Question: With two views:
'''
listView=QtGui.QListView()
tableView==QtGui.QTableView()
'''
I go ahead and define a custom 'DataModel' to be used by both 'listView' and 'tableView':
'''
class DataModel(QtCore.QAbstractTableModel):
def __init__(self):
QtCore.QAbstractTableModel.__init__(self)
self.data=[['One':'Two'],['Three','Four']]
def data(self, index, role):
row=index.row()
if requested by listView:
return self.data[row][0]
elif requested by tableView:
return self.data[row][1]
'''
Finally assigning the instance of the model to both views:
'''
model=DataModel()
listView.setModel(model)
tableView.setModel(model)
'''
Since both views share the same model there is a chance the model would need to return different values based on what view widget is requesting it. If you take a look at 'data()' method there is fake if/elif statement showing what I need. Is there any way to do this logic from inside of model methods: 'if requested by ListView...' and 'elif requested by TableView'
# Edited later:

'''
import os,sys
from PyQt4 import QtCore, QtGui
app=QtGui.QApplication(sys.argv)
elements={'Animals':{0:'Bison',1:'Panther',2:'Elephant'},'Birds':{0:'Duck',1:'Hawk',2:'Pigeon'},'Fish':{0:'Shark',1:'Salmon',2:'Piranha'}}
class DataModel(QtCore.QAbstractTableModel):
def __init__(self):
QtCore.QAbstractTableModel.__init__(self)
self.modelDict={}
self.items=[]
def rowCount(self, parent=QtCore.QModelIndex()):
return len(self.items)
def columnCount(self, index=QtCore.QModelIndex()):
return 3
def data(self, index, role):
if not index.isValid() or not (0<=index.row()<len(self.items)): return QtCore.QVariant()
key=str(self.items[index.row()])
column=index.column()
if role==QtCore.Qt.ItemDataRole: return self.modelDict.get(str(index.data().toString()))
if role==QtCore.Qt.DisplayRole:
if column==0 and not self.columnCount():
return key
else:
return self.modelDict.get(key).get(column)
def addItem(self, itemName=None, column=0):
totalItems=self.rowCount()+1
self.beginInsertRows(QtCore.QModelIndex(), totalItems, column)
if not itemName: itemName='Item %s'%self.rowCount()
self.items.append(itemName)
self.endInsertRows()
def buildItems(self):
for key in self.modelDict:
index=QtCore.QModelIndex()
self.addItem(key)
class ProxyTableModel(QtGui.QSortFilterProxyModel):
def __init__(self, parent=None):
super(ProxyTableModel, self).__init__(parent)
def headerData(self, column, orientation, role=QtCore.Qt.DisplayRole):
if role == QtCore.Qt.TextAlignmentRole:
if orientation == QtCore.Qt.Horizontal:
return QtCore.QVariant(int(QtCore.Qt.AlignLeft|QtCore.Qt.AlignVCenter))
return QtCore.QVariant(int(QtCore.Qt.AlignRight|QtCore.Qt.AlignVCenter))
if role != QtCore.Qt.DisplayRole:
return QtCore.QVariant()
if orientation==QtCore.Qt.Horizontal:
if column==0:
return QtCore.QVariant("Spicie 0")
elif column==1:
return QtCore.QVariant("Spicie 1")
elif column==2:
return QtCore.QVariant("Spicie 2")
return QtCore.QVariant(int(column + 1))
class Window(QtGui.QWidget):
def __init__(self):
super(Window, self).__init__()
mainLayout=QtGui.QHBoxLayout()
self.setLayout(mainLayout)
self.dataModel=DataModel()
self.dataModel.modelDict=elements
self.dataModel.buildItems()
self.proxyModel=ProxyTableModel()
self.proxyModel.setFilterKeyColumn(0)
self.proxyModel.setSourceModel(self.dataModel)
self.viewA=QtGui.QListView()
self.viewA.setModel(self.dataModel)
self.viewA.clicked.connect(self.onClick)
self.viewB=QtGui.QTableView()
self.viewB.setModel(self.proxyModel)
mainLayout.addWidget(self.viewA)
mainLayout.addWidget(self.viewB)
self.show()
def onClick(self):
index=self.viewA.currentIndex()
key=self.dataModel.data(index, QtCore.Qt.DisplayRole)
value=self.dataModel.data(index, QtCore.Qt.ItemDataRole)
self.proxyModel.setFilterRegExp('%s'%key)
print 'onClick(): key: %s'%key
window=Window()
sys.exit(app.exec_())
'''
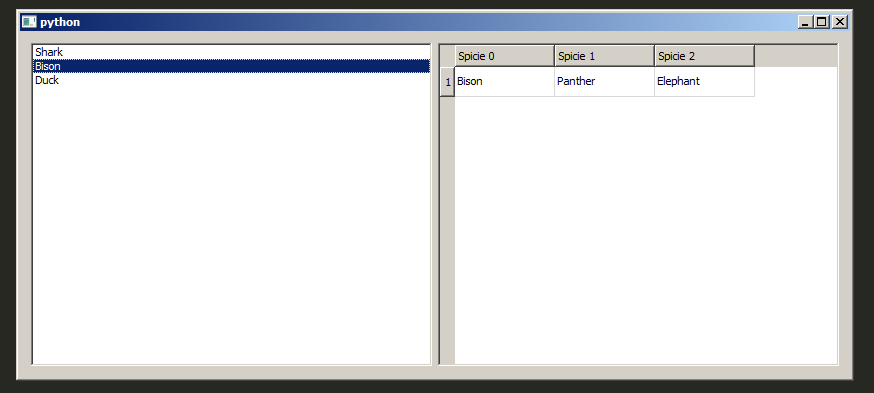
Answer: Done, by hiding the zeroth "key" column:
'''
class DataModel(QtCore.QAbstractTableModel):
def __init__(self):
QtCore.QAbstractTableModel.__init__(self)
self.modelDict={}
self.names=[]
def rowCount(self, parent=QtCore.QModelIndex()):
return len(self.names)
def columnCount(self, index=QtCore.QModelIndex()):
return 4
def data(self, index, role):
if not index.isValid() or not (0<=index.row()<len(self.names)): return QtCore.QVariant()
row,col = index.row(),index.column()
if col==0:
if role==QtCore.Qt.DisplayRole:
return self.names[row]
else:
if role==QtCore.Qt.DisplayRole:
return self.modelDict[self.names[row]][col]
def addItem(self, itemName=None, column=0):
totalItems=self.rowCount()+1
self.beginInsertRows(QtCore.QModelIndex(), totalItems, column)
if not itemName: itemName='Item %s'%self.rowCount()
self.names.append(itemName)
self.endInsertRows()
def buildItems(self):
for key in self.modelDict:
index=QtCore.QModelIndex()
self.addItem(key)
class ProxyModel(QtGui.QSortFilterProxyModel):
def __init__(self, parent=None):
super(ProxyModel, self).__init__(parent)
class Window(QtGui.QWidget):
def __init__(self):
super(Window, self).__init__()
mainLayout=QtGui.QHBoxLayout()
self.setLayout(mainLayout)
self.dataModel=DataModel()
self.dataModel.modelDict=elements
self.dataModel.buildItems()
self.proxyModel=ProxyModel()
self.proxyModel.setFilterKeyColumn(0)
self.proxyModel.setSourceModel(self.dataModel)
self.viewA=QtGui.QListView()
self.viewA.setModel(self.dataModel)
self.viewA.clicked.connect(self.onClick)
self.viewB=QtGui.QTableView()
self.viewB.setModel(self.proxyModel)
self.viewB.setColumnHidden(0,True)
mainLayout.addWidget(self.viewA)
mainLayout.addWidget(self.viewB)
self.show()
def onClick(self):
index=self.viewA.currentIndex()
key=self.dataModel.data(index, QtCore.Qt.DisplayRole)
self.proxyModel.setFilterRegExp('%s'%key)
'''